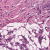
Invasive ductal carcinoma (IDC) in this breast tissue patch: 1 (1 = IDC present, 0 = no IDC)